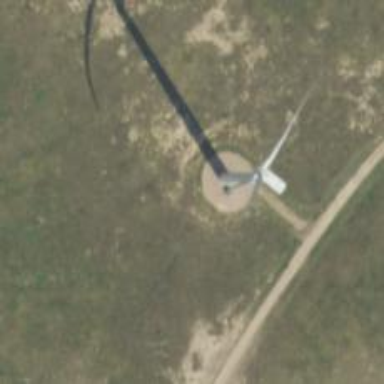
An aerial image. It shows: Wind generator powered by wind turbine.